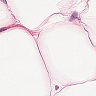
Metastatic tissue present: no